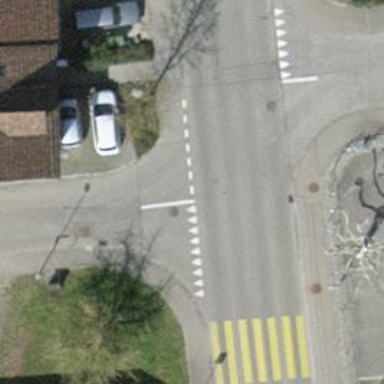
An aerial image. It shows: Road with "give way" sign.